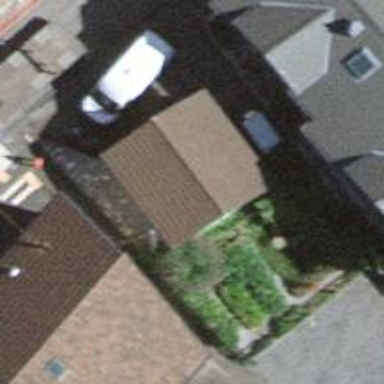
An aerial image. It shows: Garage building.